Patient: sex F, age 74
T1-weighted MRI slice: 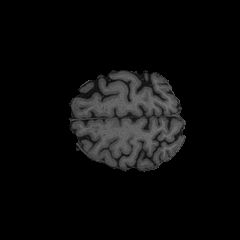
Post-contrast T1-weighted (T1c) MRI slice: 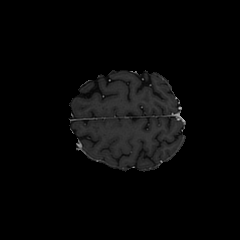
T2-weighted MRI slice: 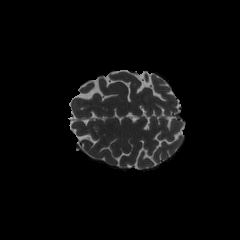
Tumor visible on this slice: no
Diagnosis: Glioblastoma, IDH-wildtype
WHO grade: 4